Interaction volume radius: 5 \u00c5
Interaction volume height: 40 \u00c5
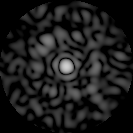
Disorder parameter: 0.8381